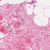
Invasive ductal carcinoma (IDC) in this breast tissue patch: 0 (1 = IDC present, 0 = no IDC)